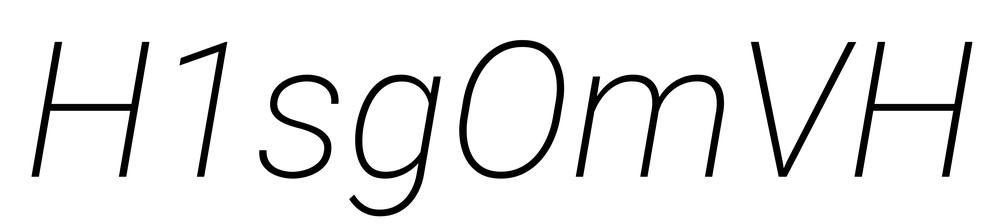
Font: Roboto-Italic_ExtraLight_Italic